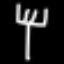
Label: fork